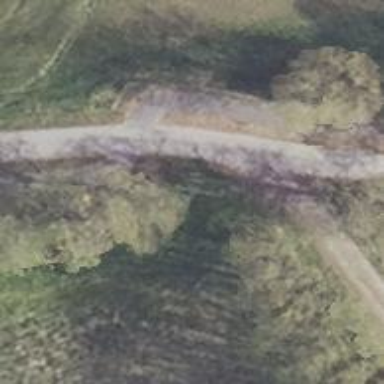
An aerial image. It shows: Asphalt path.